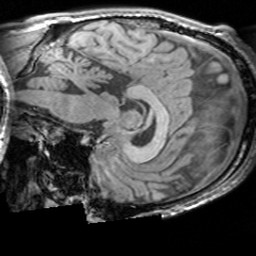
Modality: T1w
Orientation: sagittal
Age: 31
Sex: male
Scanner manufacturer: siemens
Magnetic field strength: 3 T
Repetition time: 1.63 s
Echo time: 0.00311 s